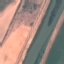
Land use / land cover: River